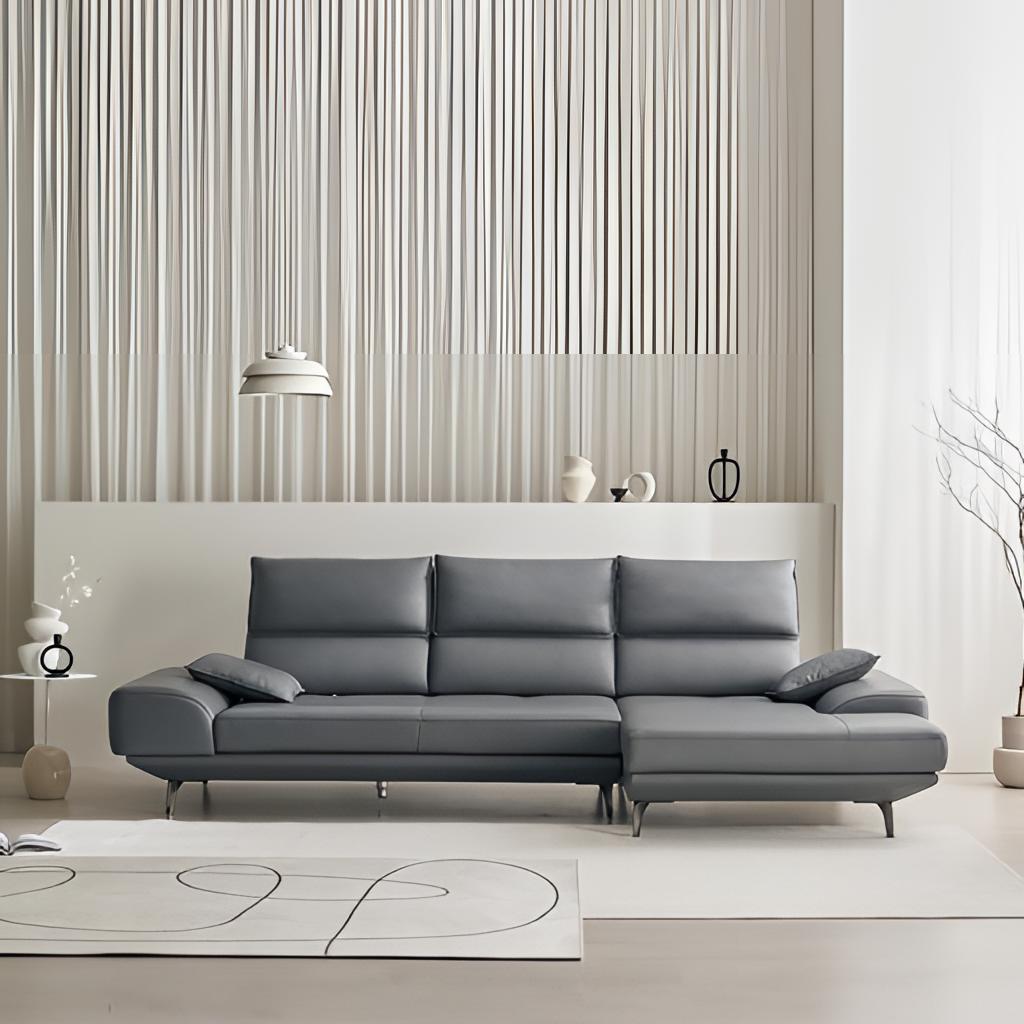
living room, leather sectional sofa, contemporary, beige wood flooring, with plank pattern, beige fabric wallpaper, with vertical striped pattern